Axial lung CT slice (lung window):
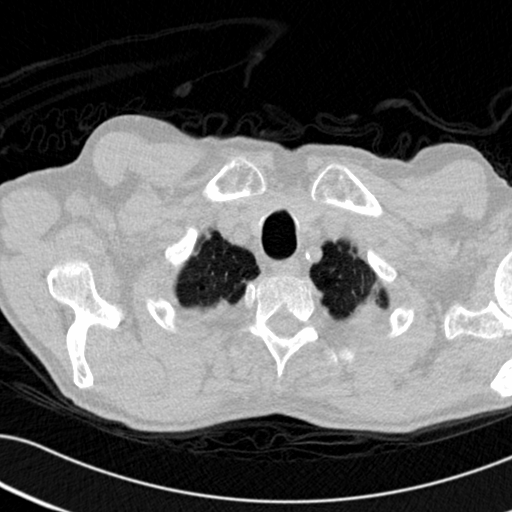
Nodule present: no